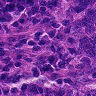
Metastatic tissue present: yes